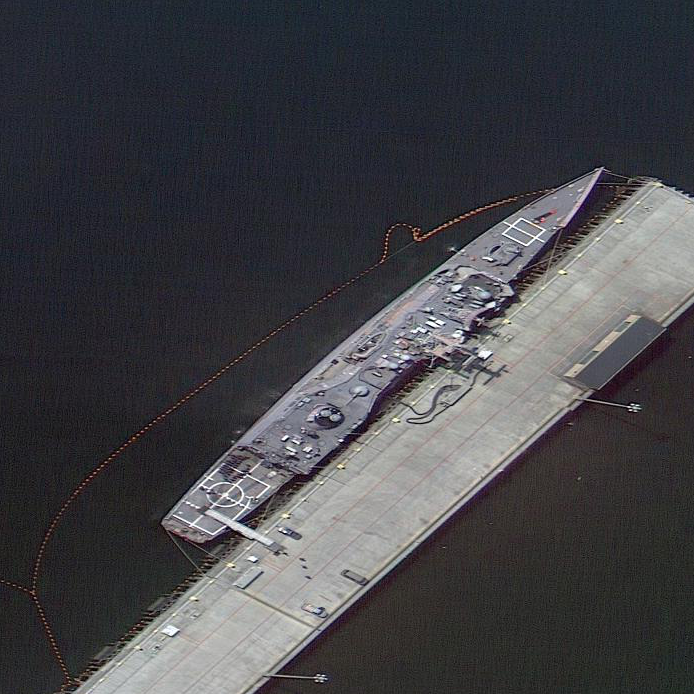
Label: cruiser